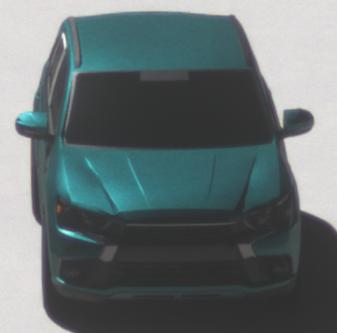
Make: Mitsubishi
Model: Outlander 2.0 Plug-In Hybrid
Detailed model: Outlander (III) Plug-In Hybrid
Model produced from: 2015/10
Model produced until: 2018/08
Doors: 5
Color: blue
Road condition: dry road
Daytime: midday
Contrast: high contrast